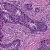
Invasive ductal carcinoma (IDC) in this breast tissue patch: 1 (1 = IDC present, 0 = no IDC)